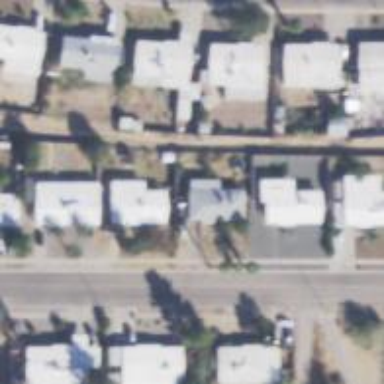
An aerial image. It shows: Alleyway designated as service road.